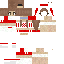
A female human skin with medium skin, wearing brown long hair dressed in a red tshirt and red pants, featuring a closed mouth.